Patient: sex M, age 36
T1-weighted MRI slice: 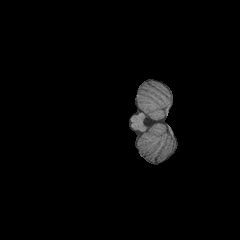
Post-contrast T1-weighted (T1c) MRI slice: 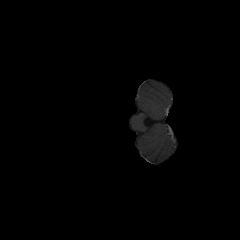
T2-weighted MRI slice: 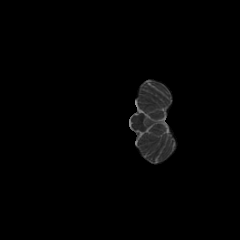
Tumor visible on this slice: no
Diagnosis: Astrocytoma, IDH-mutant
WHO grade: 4